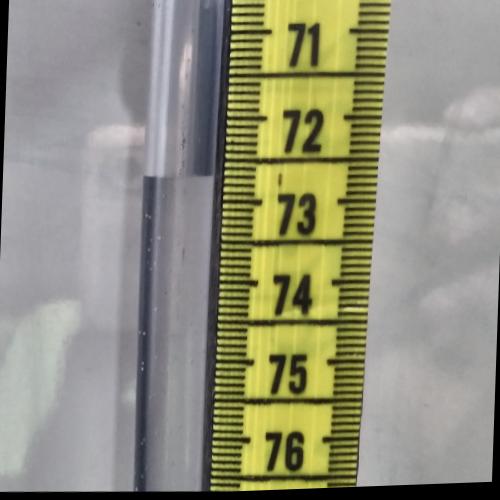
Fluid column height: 72.7 cm